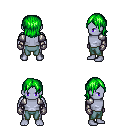
a pixel art fantasy rpg character, male body template, dark elf, purple skin, steel arm armor, teal pants, green long bangs hairstyle, metal gloves, four views (front, back, left, right), 2x2 character sprite sheet, small pixel art, hard edges, no anti-aliasing